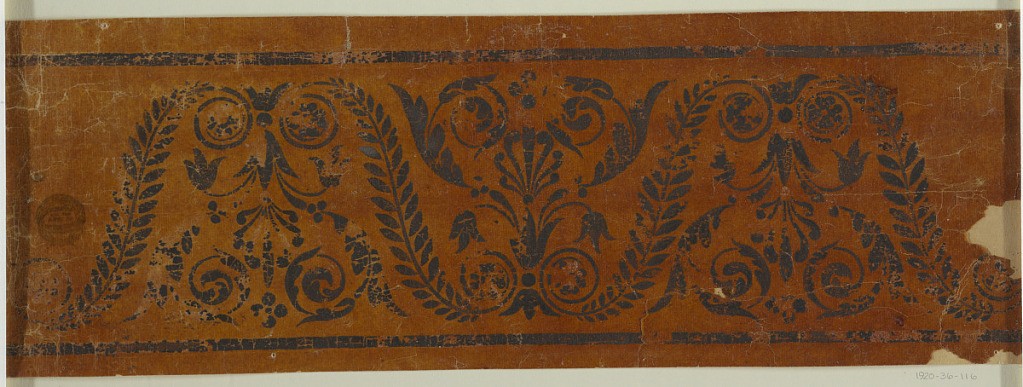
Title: Design for a Woven or Embroidered Horizontal Border of the "Fabrique de St. Ruf"
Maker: Fabrique de Saint Ruf, Lyon, France
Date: ca. 1800
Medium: Brush and black gouache, incised lines on glazed tracing paper
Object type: Drawing
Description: A palmette plant is alternatively shown downward and upright, the motifs being connected by leaf scrolls.